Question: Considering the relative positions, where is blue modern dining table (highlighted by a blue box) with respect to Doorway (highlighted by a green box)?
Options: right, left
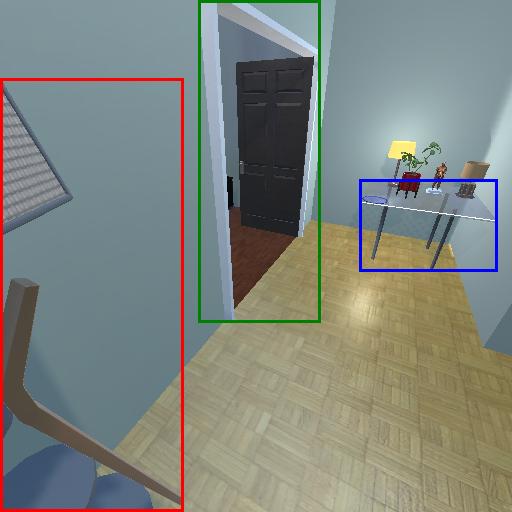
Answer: right